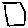
Label: hexagon